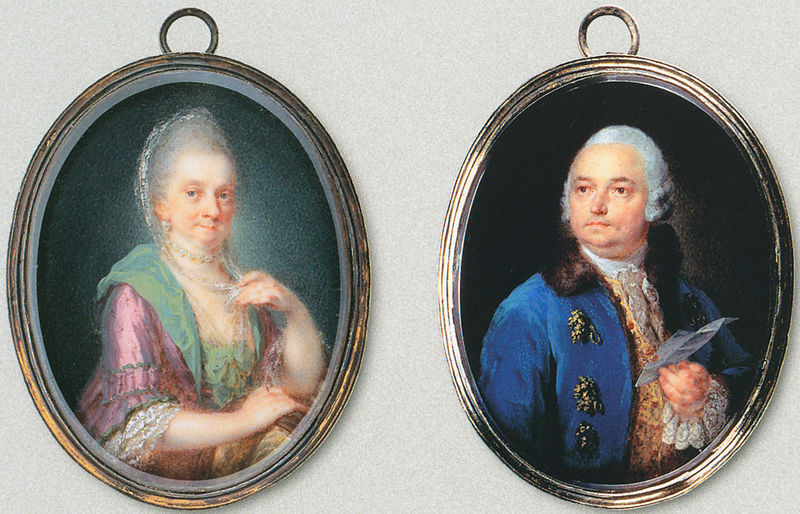
Titel: Benigna Christina Commerell und William Commerell auf vergoldeter Silberkapsel
Künstler: Heinrich Friedrich Füger
Institution: Celle, Bomann-Museum
Schlagwörter: blau, hand, mann, umhang, grün, frau, frisur, kleid, mund, nase, pastell, schmuck, schwarz, weiss, schal, schleier, tuch, alt, jacke, barock, kragen, pelz, rahmen, spitze, ärmel, bildnis, hände, portrait, porträt, gold, haare, halbfigur, ohrringe, paar, spitzen, perlen, rosa, oval, perücke, papier, zwei, kette, edel, rüschen, weste, doppelporträt, medaillon, ehefrau, ehemann, bildnisse, zuneigung, ehepaar, ehe, pelzkragen, halbprofil, anhänger, amulett, medallion, brief, hochzeit, porträ, medaille, spitzenärmel, erinnerung, miniatur, elfenbein, mann frau, perrücke, miniaturen, jabot, medaillons, bried, fürsten, porträtmedaillons, ehegatten, mann und frau, nsae, 18. jahrhundert, 1750, 1700, ein paar, zuklappen, trossen, hochzeits, zuneigugn, persönliches objekt